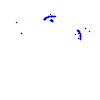
Particle: kaon